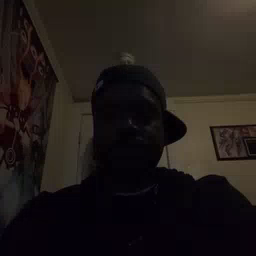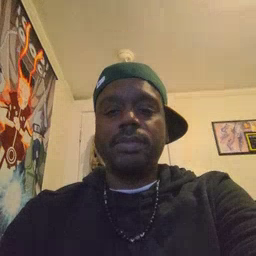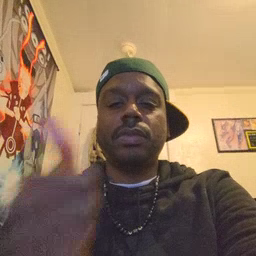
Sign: yourself